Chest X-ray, PA view. Patient: 51 years old, sex F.
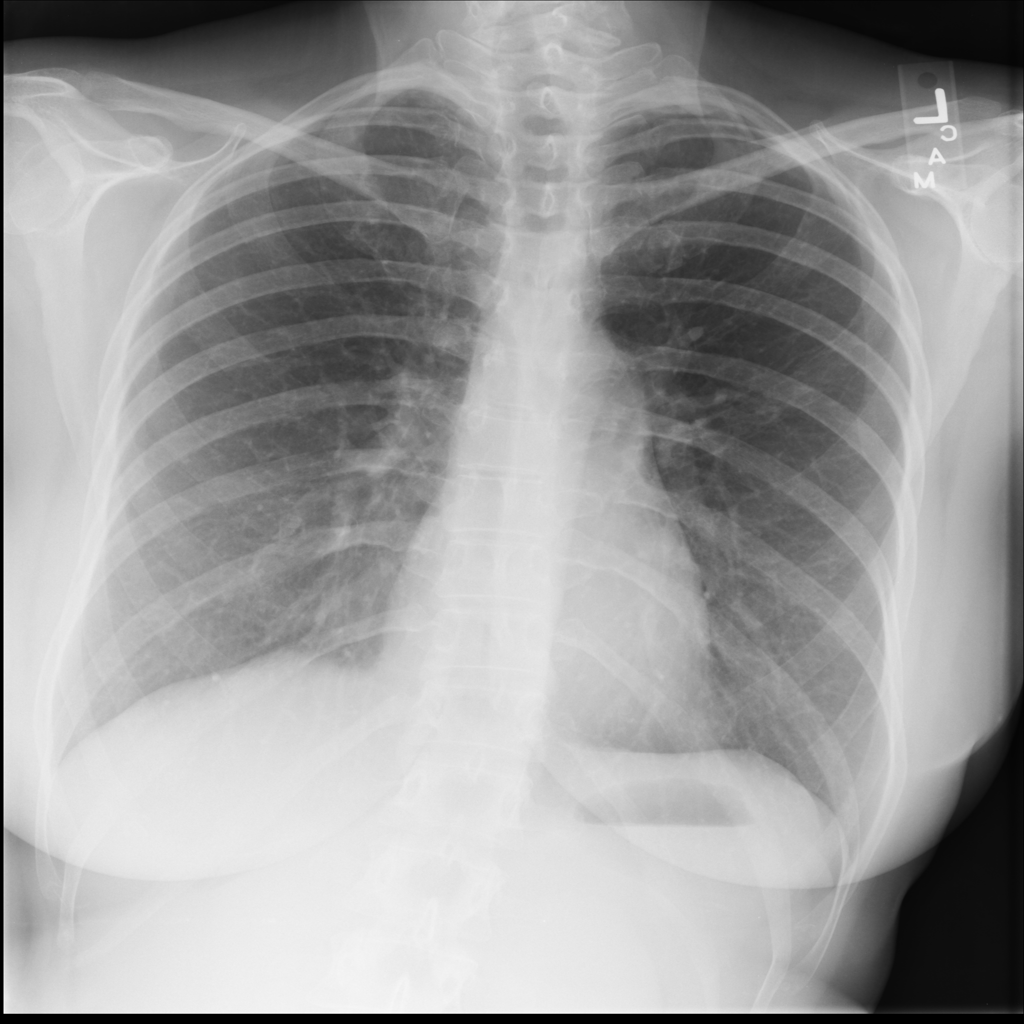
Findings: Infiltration